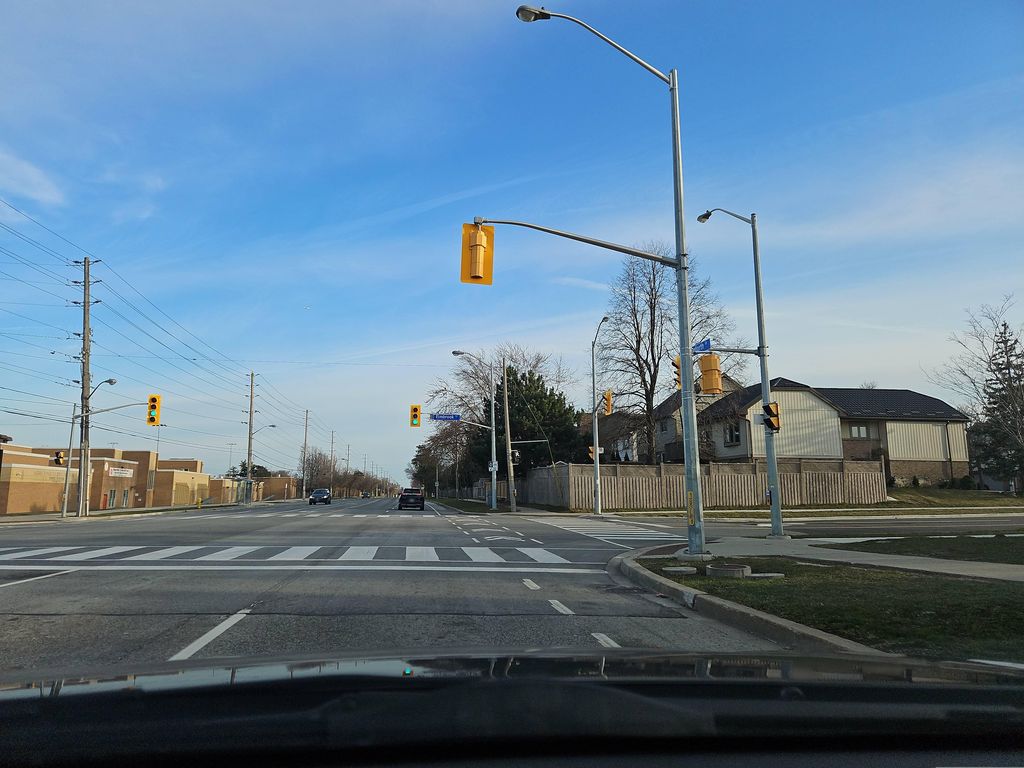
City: toronto